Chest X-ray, PA view. Patient: 51 years old, sex F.
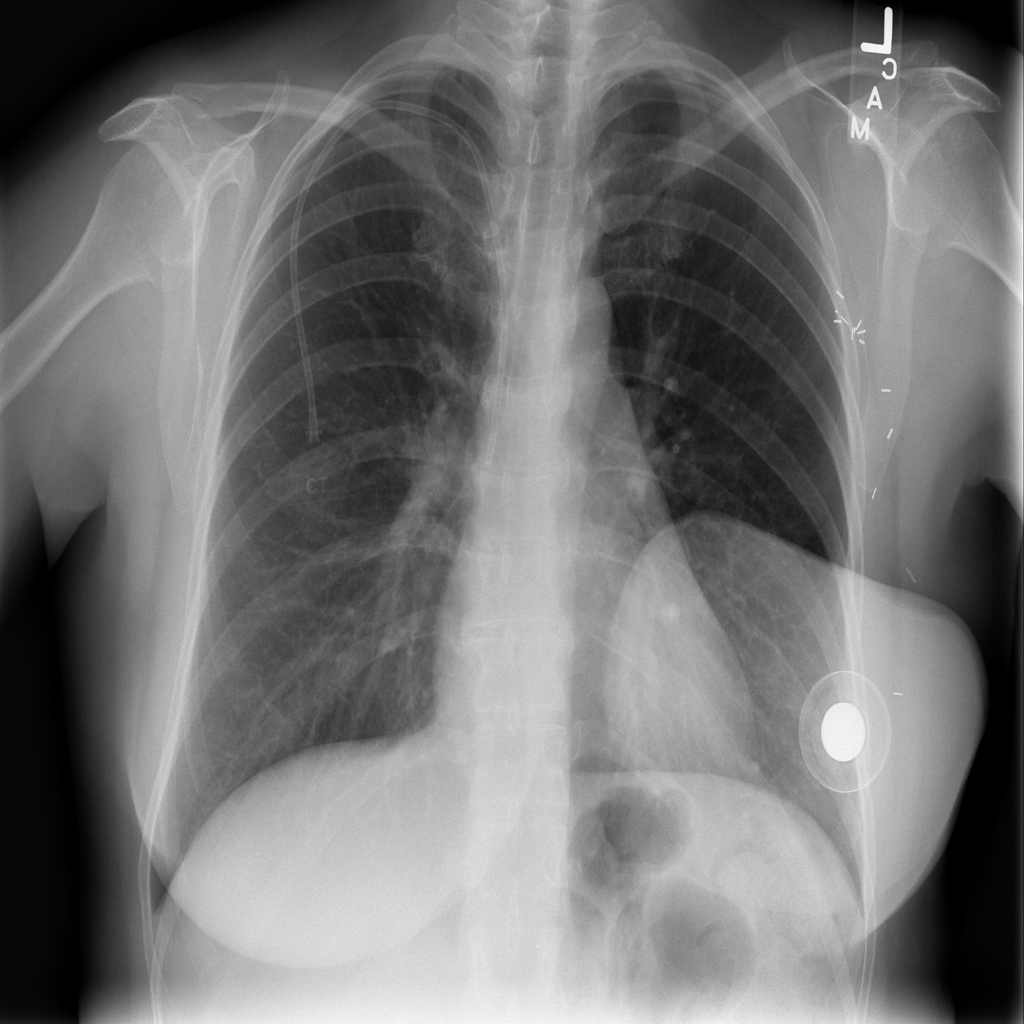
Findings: No Finding